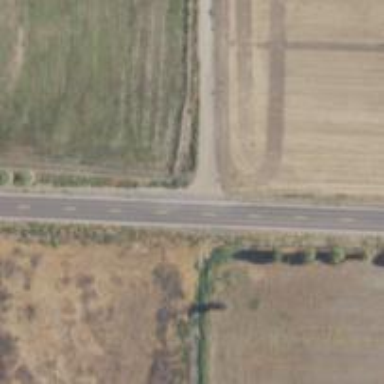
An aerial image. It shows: Secondary road.